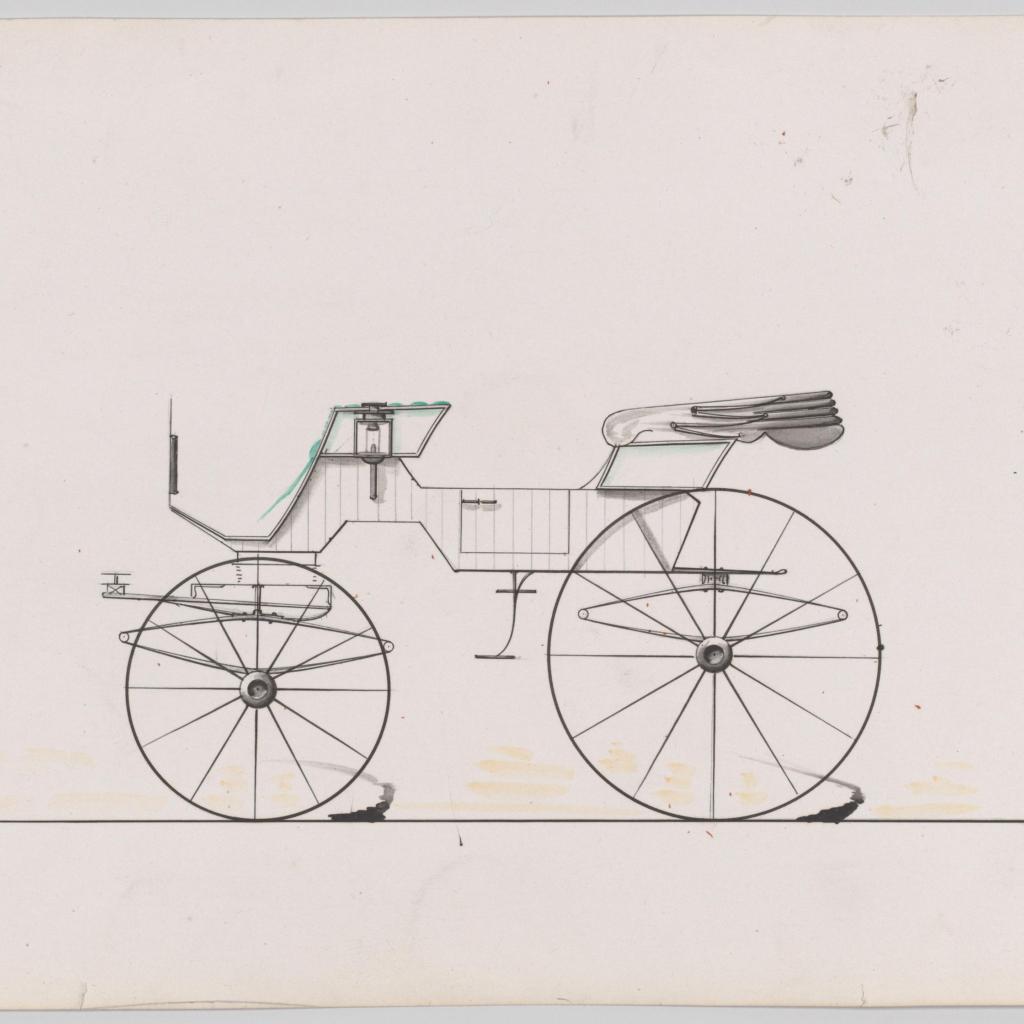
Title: Design for 2 seat Phaeton, no. 3010a
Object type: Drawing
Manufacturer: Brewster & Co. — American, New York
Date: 1874
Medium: Pen and black ink, watercolor and gouache
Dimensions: sheet: 6 1/8 x 9 1/4 in. (15.6 x 23.5 cm)
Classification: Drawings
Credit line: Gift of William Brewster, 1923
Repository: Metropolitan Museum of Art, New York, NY